Question: I have changed the MX records for my domain to host my emails on Gmail. But the problem is that, I'm not able to receive any emails from Hotmail.
Here's the SPF record as taken from <URL>:
'''
The TXT records found for your domain are:
v=spf1 include:_spf.google.com ~all
'''
And this is a screenshot for my MX records values from MXToolBox.com:

Kindly note that I can send emails to any provider (including Hotmail) and can receive emails from any provider just NOT Hotmail.
Anyone has any idea why that could be?
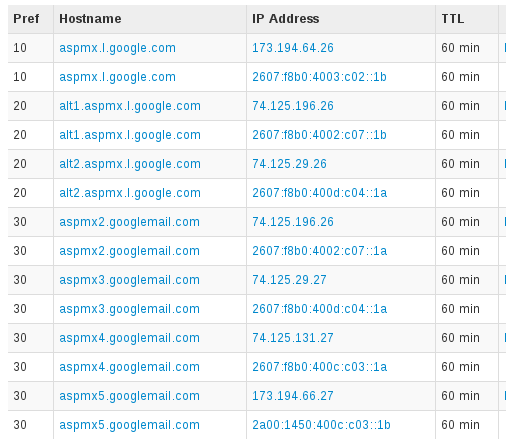
Answer: Your DNS records seem good.
This behavior might be caused by the Hotmail DNS cache mechanisms, especially if you tried to send an email from hotmail to that particular domain before your new MX records were active.
Better try sending another email from Hotmail after 24 hours and I think your issue would be gone.
Meanwhile in about 24 hours after sending your unsuccessful Hotmail messages you should have reports back to your Hotmail account explaining why these messages failed receiving the destination.